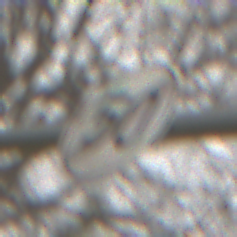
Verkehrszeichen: EndeGeschwindigkeit50
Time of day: Midday
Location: Outdoor (Nature)
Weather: Overcast
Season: NotSpecified
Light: Natural